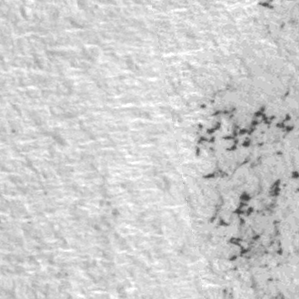
Label: frost